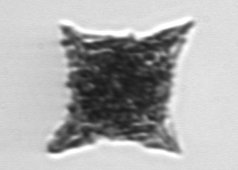
Label: Dictyocha